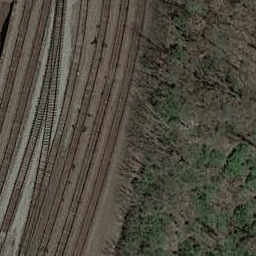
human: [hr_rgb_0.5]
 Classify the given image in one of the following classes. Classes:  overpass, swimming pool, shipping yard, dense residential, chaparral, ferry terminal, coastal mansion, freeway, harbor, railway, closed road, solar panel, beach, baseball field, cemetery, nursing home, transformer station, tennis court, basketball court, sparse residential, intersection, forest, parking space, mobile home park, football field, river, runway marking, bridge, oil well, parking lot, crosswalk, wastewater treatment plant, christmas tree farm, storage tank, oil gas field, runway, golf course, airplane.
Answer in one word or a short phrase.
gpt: railway